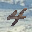
Label: 4